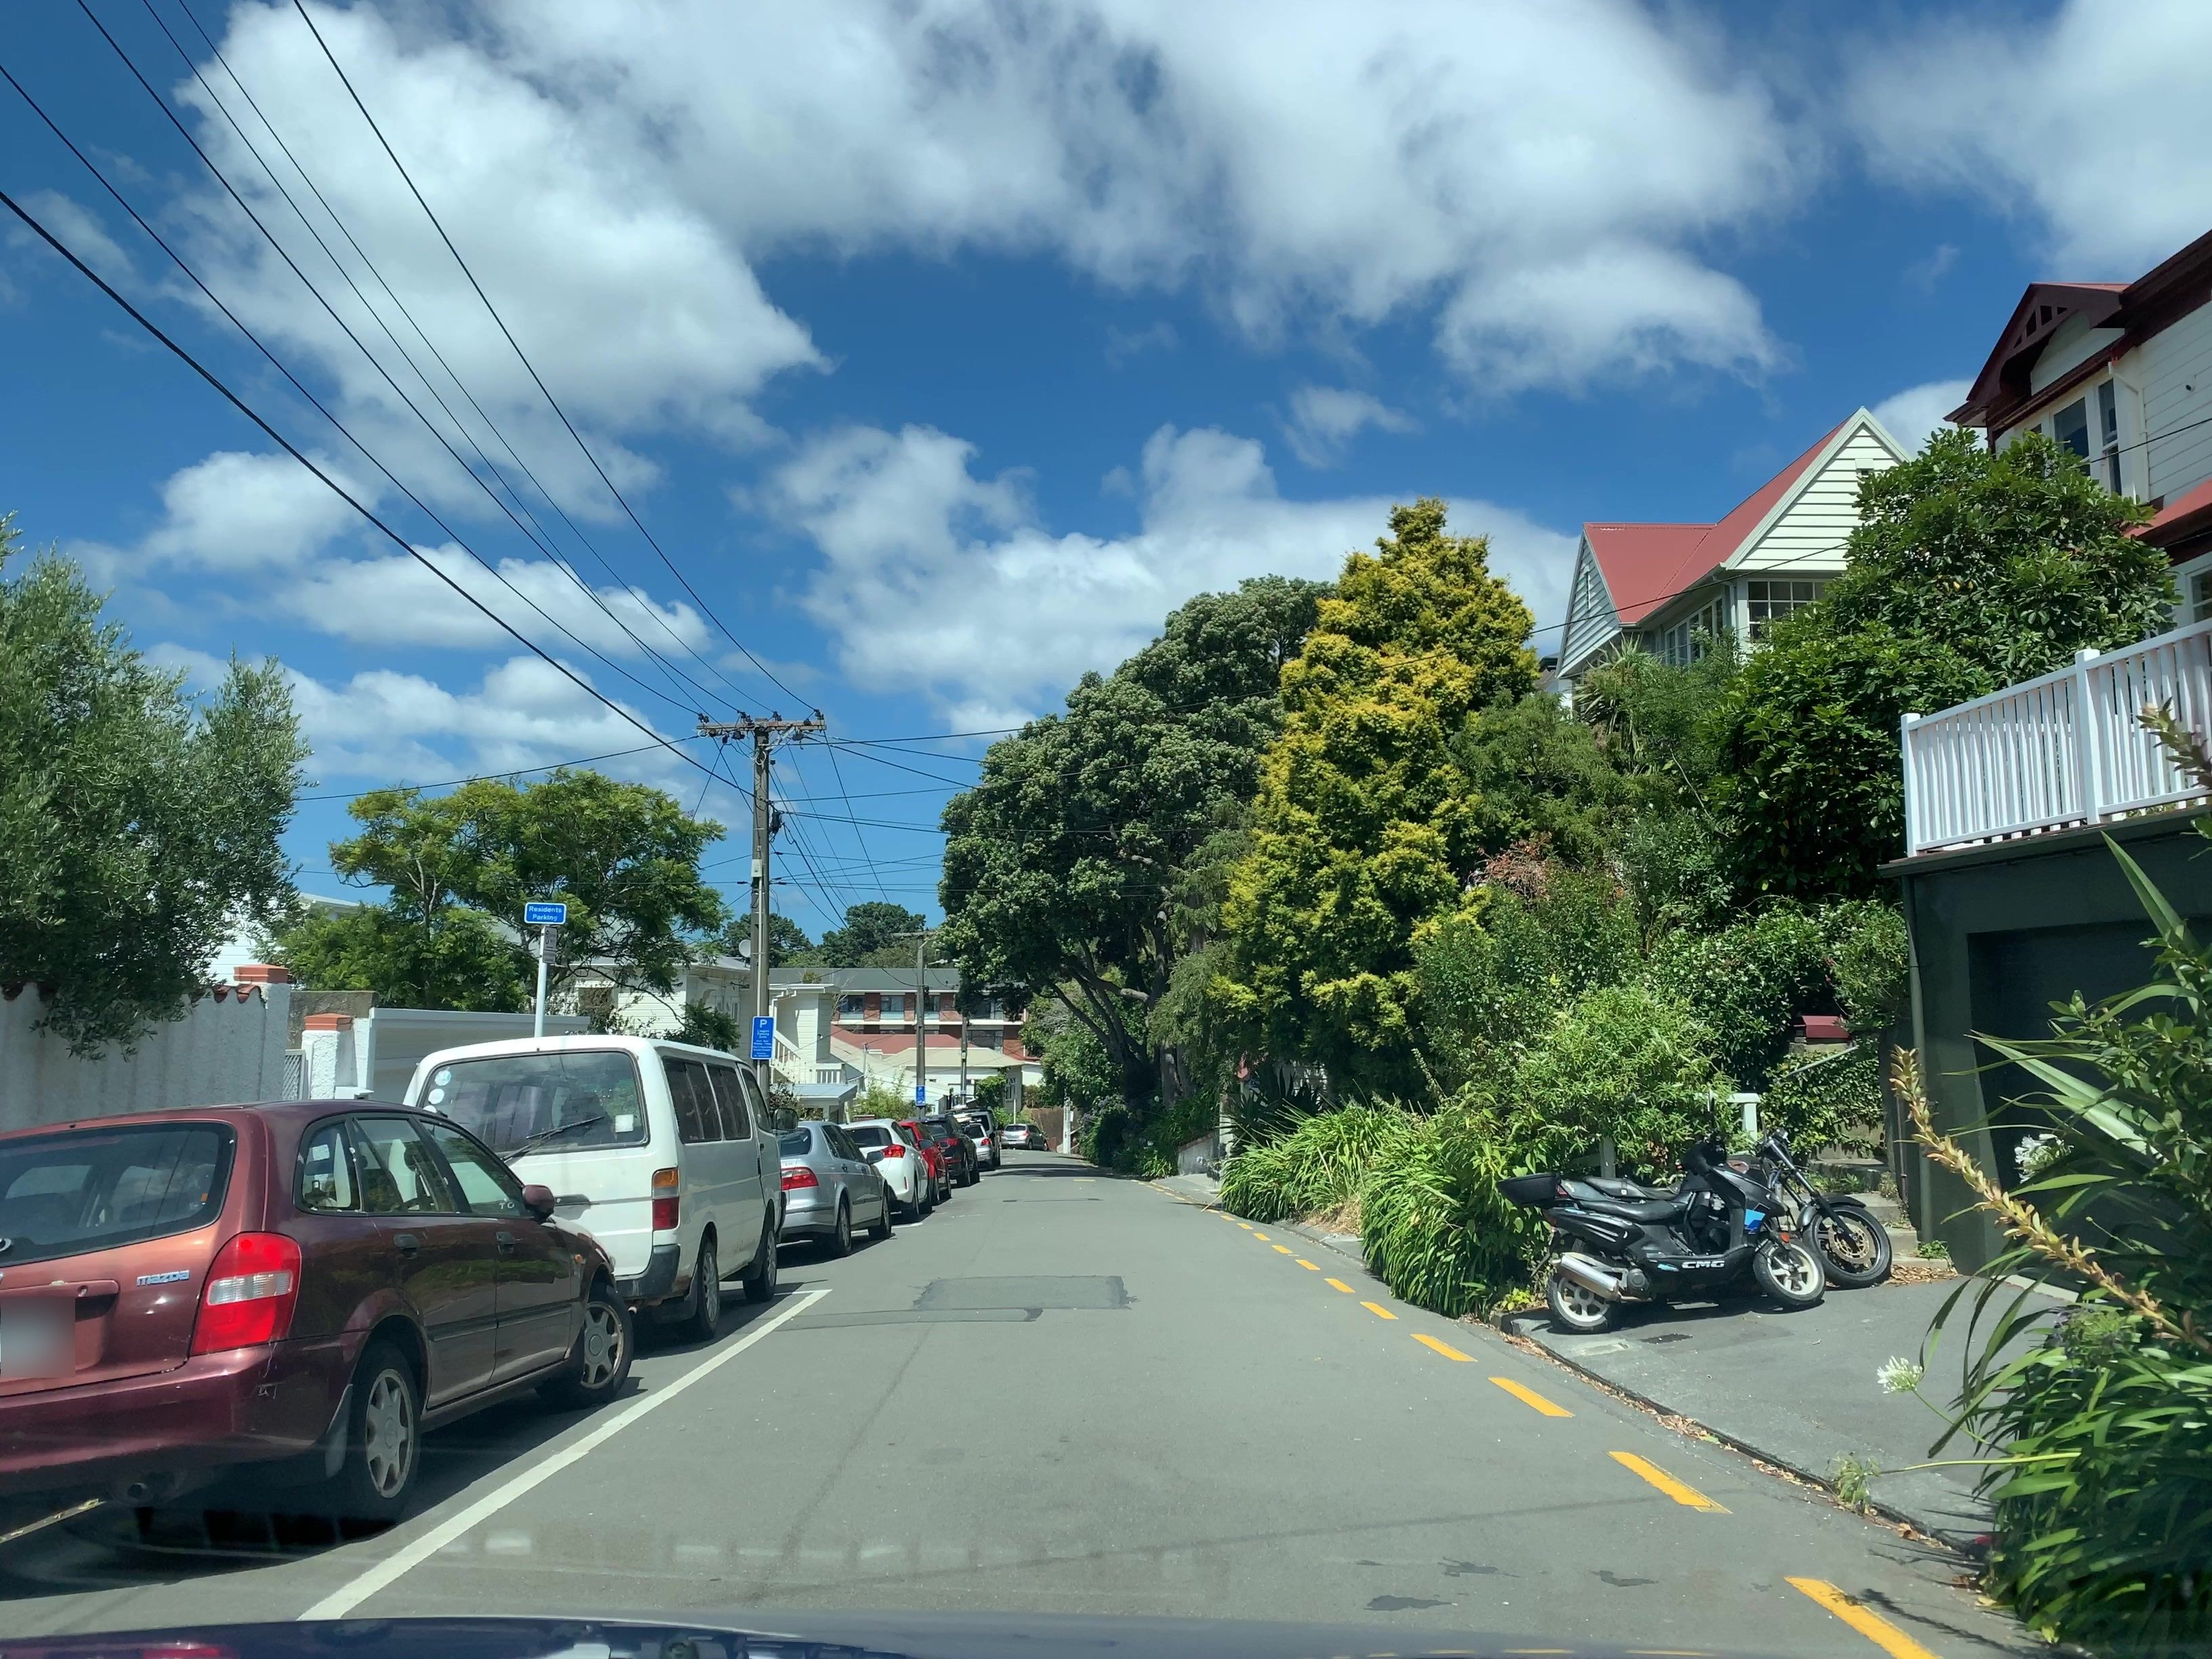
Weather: cloudy
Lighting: day
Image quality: good
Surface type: driving surface
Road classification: residential, steps
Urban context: urban centre
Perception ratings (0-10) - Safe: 6.58, Lively: 7.31, Beautiful: 8.2, Boring: 2.58, Depressing: 1.59, Wealthy: 5.95